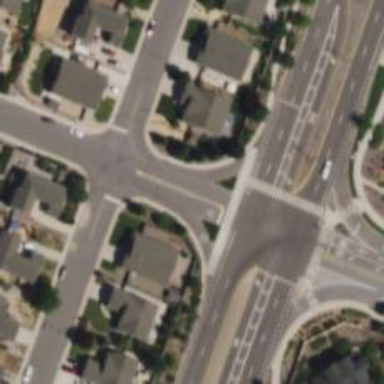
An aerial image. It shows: Residential road with separate asphalt sidewalk.